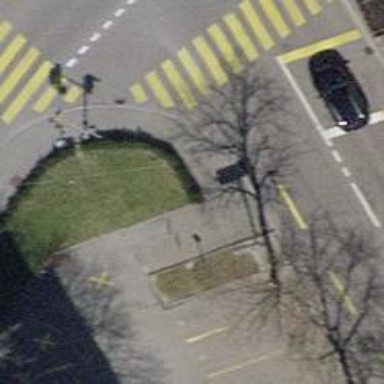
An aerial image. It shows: Bollard barrier.